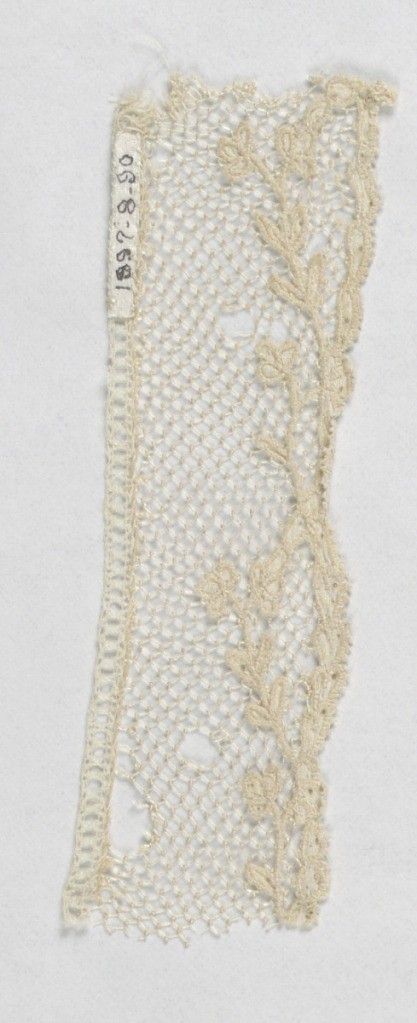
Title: Fragment
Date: late 18th century
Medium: linen on silk Technique: appliqué on net ground
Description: Needle ground in small floral designs.